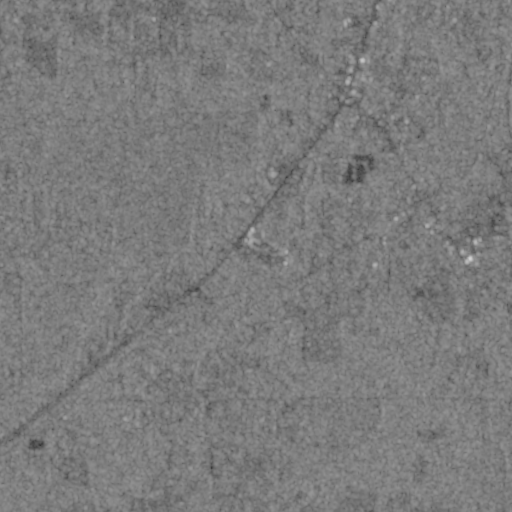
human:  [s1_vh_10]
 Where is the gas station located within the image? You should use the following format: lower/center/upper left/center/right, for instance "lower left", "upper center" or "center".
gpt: The gas station is located in the upper right of the image.
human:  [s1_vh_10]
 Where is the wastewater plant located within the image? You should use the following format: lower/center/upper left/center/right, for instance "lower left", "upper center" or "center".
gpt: The wastewater plant is located in the upper right of the image.
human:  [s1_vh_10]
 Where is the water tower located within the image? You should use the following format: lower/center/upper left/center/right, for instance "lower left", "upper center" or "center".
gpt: The water tower is located in the upper right of the image.
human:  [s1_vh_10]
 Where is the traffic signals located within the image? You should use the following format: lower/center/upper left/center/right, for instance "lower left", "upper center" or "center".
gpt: The traffic signals is located in the upper right of the image.
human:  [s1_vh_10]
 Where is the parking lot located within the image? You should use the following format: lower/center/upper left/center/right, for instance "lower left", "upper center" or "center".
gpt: There is no parking lot in the image.

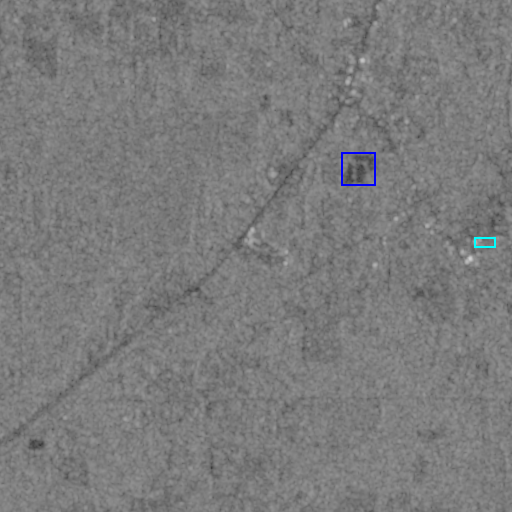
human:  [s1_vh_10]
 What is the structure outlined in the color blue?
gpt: The structure outlined in blue is a wastewater plant.
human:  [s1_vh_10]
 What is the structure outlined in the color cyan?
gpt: The structure outlined in cyan is a building.
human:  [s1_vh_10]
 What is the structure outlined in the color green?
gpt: There is no green outline.